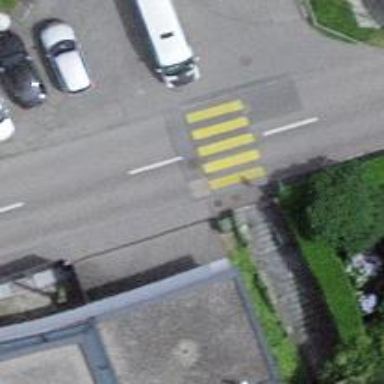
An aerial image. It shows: Zebra crossing on the road.